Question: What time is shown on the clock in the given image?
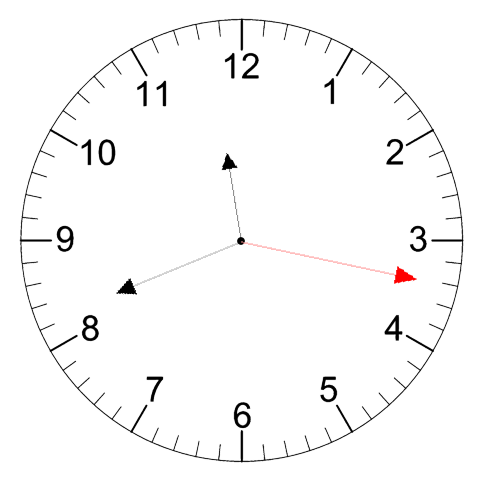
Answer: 11:41:17